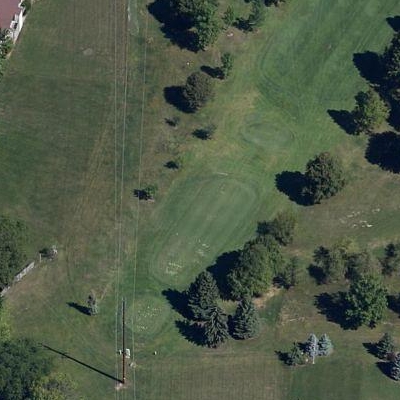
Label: Grass